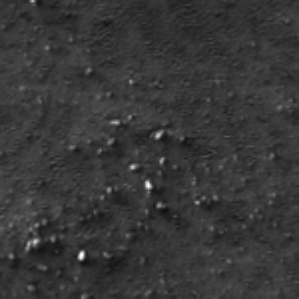
Label: frost